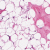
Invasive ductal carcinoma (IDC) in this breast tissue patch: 0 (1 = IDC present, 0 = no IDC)